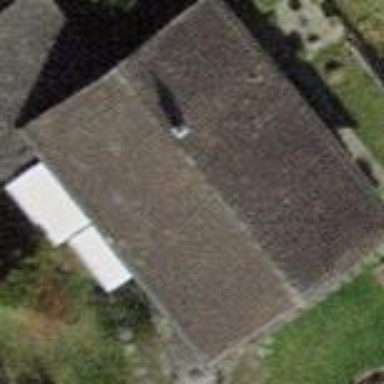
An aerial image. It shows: Detached building.